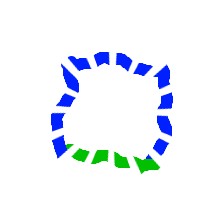
Shape: square